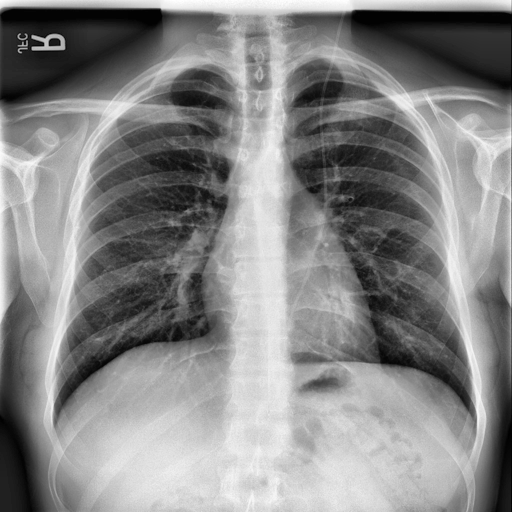
Finding: NORMAL